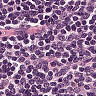
Metastatic tissue present: no